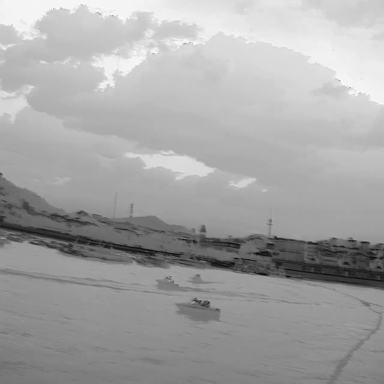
There are three canoes in the infrared image.